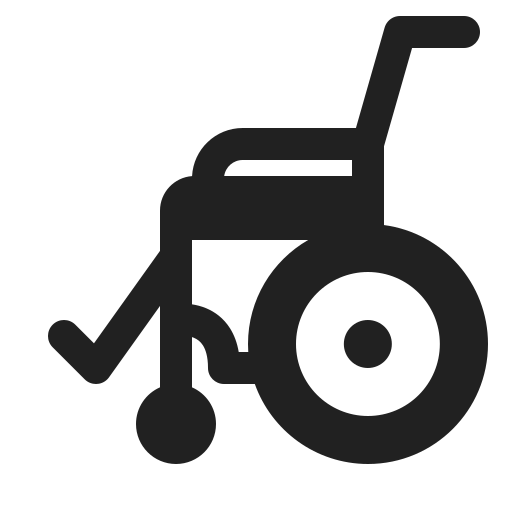
manual wheelchair high contrast